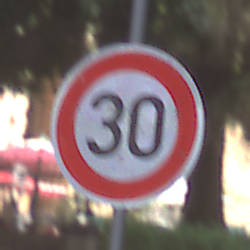
Verkehrszeichen: Geschwindigkeit30
Umgebung: Outdoor, Suburban
Tageszeit: MorningAfternoon
Wetter: PartlyCloudy
Licht: Natural
Jahreszeit: NotSpecified
Kontrast: LowContrast